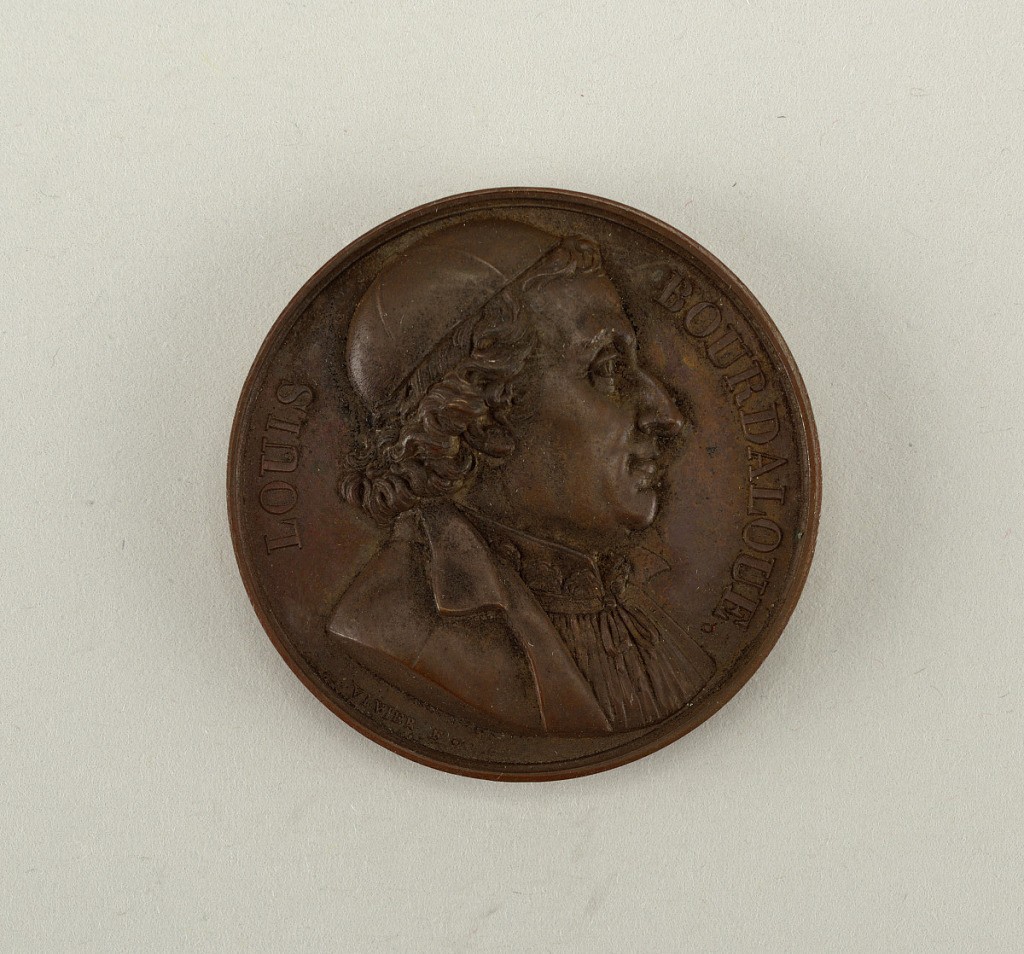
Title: Galerie métallique des grands hommes français (Great Men of France)
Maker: Matthias Nicoles Marie Vivier, French, 1793 - 1830
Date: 1820
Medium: Cast bronze
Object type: Medal
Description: Bust of Louis Bourdaloue (1632 -1704).